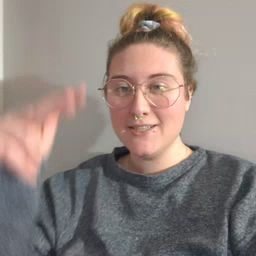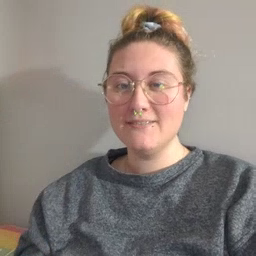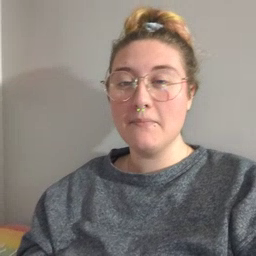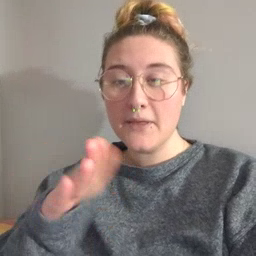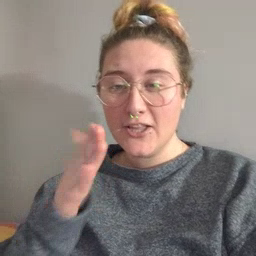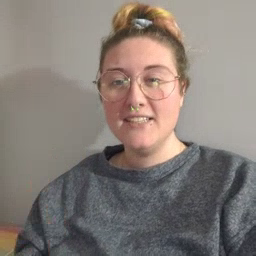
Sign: book